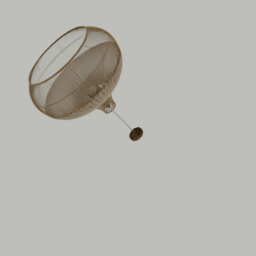
Label: lighting